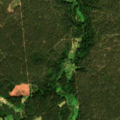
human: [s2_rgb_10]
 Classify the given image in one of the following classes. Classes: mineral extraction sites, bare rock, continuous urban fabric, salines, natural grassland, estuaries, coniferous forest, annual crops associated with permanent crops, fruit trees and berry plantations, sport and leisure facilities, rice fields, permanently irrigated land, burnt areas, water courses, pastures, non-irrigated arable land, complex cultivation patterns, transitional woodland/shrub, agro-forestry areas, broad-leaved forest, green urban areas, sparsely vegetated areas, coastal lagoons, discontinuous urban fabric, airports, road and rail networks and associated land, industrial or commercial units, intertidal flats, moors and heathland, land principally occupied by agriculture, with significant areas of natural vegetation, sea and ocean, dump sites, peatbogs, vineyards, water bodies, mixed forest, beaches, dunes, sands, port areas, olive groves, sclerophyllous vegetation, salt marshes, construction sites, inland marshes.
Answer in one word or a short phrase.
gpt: coniferous forest, mixed forest